Question: I ran my iPhone app (not for the first time) and after checking every things function and being quite satisfied I quit the simulator. Than I added a period in my code, saved it, and ran it. The code didn't compile so i took the period out and once again saved it and ran it. However it now gives me these 3 errors . I understand basically what it is saying however i do not know how to fix it.
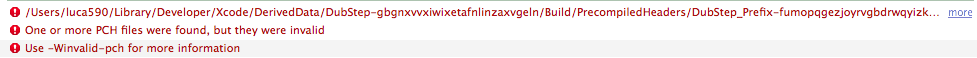
Answer: Not sure how you got there, but your Precompiled Headers are invalid. Just force Xcode to recreate them.
Hold down the key and select from the menu.
Then try to build again.